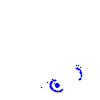
Particle: pion